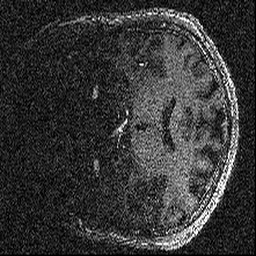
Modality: T1w
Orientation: coronal
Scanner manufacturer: siemens
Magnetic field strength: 6.98 T
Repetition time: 3.58 s
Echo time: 0.00241 s